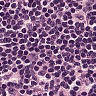
Metastatic tissue present: no